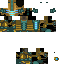
A female skeleton skin with dark skin, wearing brown helmet dressed in a green_skin armor chest and brown pants, featuring a closed mouth.